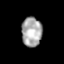
Tissue: skin
Cell type: Myeloid cells
Senescence score: 0.8666
Nuclear area (px): 587
Mean DAPI intensity: 168.981